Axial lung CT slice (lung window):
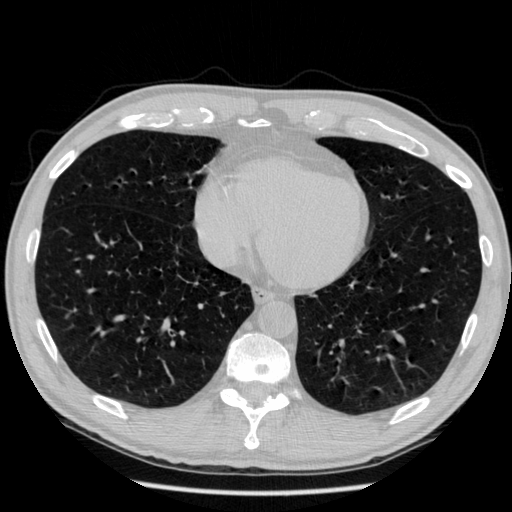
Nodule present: no